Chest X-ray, AP view. Patient: 46 years old, sex M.
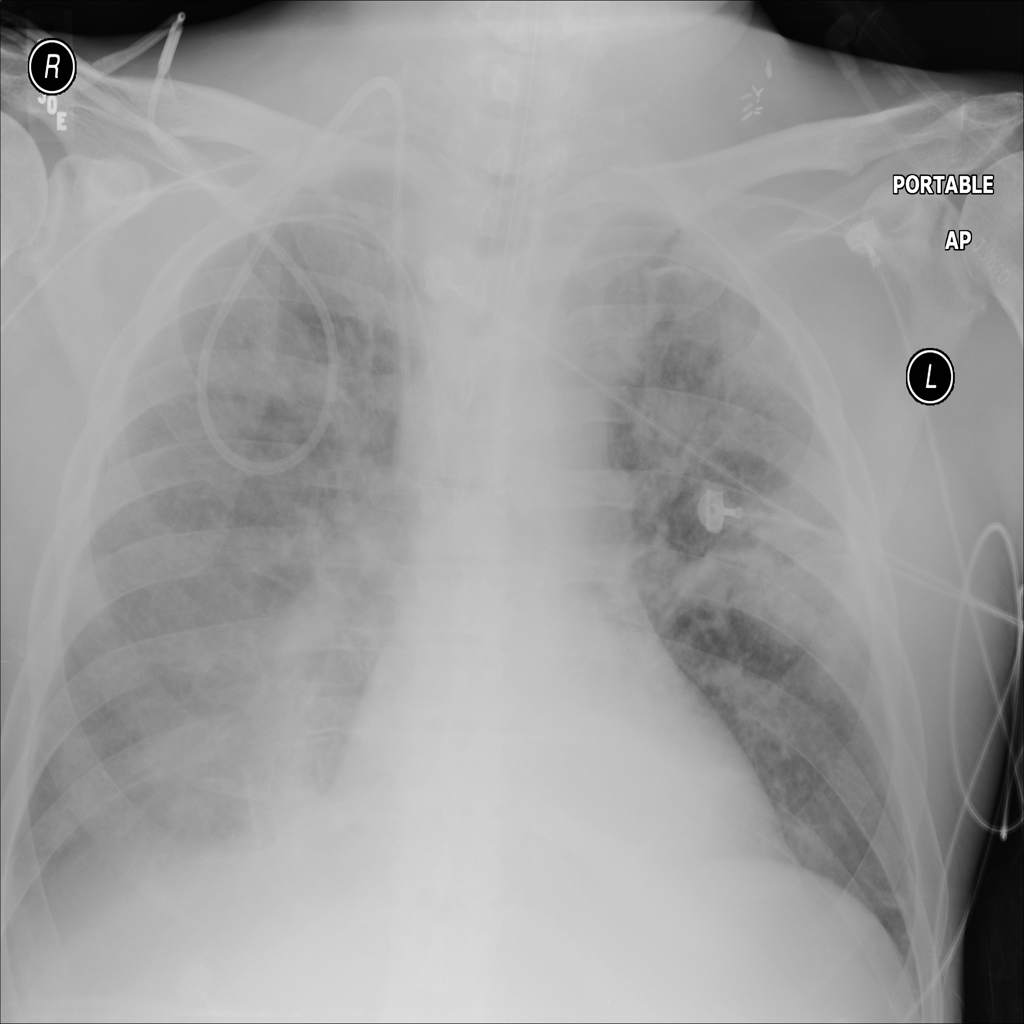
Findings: Infiltration